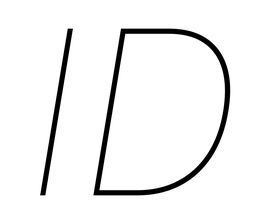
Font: Inter-Italic_Thin_Italic